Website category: jobs
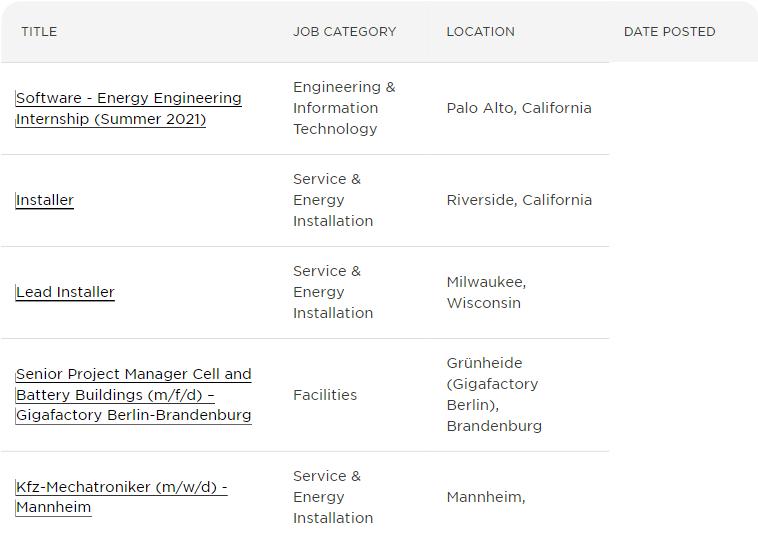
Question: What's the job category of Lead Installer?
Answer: Service & Energy Installation

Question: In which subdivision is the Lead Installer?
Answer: Service & Energy Installation

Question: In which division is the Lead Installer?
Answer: Service & Energy Installation

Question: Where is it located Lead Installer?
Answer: Service & Energy Installation

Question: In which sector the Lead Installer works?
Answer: Service & Energy Installation

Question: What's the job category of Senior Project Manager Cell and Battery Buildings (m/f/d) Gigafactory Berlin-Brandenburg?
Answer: Facilities

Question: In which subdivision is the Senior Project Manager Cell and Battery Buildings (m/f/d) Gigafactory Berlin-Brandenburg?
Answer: Facilities

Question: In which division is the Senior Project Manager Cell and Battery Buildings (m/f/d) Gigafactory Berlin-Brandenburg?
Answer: Facilities

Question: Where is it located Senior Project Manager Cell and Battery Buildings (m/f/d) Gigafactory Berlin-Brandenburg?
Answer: Facilities

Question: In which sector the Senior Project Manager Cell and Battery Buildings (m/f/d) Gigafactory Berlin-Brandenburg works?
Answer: Facilities

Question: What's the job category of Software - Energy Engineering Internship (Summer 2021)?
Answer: Engineering & Information Technology

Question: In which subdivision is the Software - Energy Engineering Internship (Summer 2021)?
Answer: Engineering & Information Technology

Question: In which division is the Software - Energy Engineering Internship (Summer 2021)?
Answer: Engineering & Information Technology

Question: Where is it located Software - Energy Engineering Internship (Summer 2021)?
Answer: Engineering & Information Technology

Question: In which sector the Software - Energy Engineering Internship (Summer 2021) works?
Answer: Engineering & Information Technology

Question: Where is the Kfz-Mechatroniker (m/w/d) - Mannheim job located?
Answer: Mannheim,

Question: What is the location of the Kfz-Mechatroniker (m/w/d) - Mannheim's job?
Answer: Mannheim,

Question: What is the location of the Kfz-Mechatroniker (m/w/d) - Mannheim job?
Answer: Mannheim,

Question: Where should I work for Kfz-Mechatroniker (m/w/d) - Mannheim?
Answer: Mannheim,

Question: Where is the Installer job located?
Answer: Riverside, California

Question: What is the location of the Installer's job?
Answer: Riverside, California

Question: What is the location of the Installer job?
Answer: Riverside, California

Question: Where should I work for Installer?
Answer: Riverside, California

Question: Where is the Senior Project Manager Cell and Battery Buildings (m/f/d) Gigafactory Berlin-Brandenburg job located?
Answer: Grnheide (Gigafactory Berlin), Brandenburg

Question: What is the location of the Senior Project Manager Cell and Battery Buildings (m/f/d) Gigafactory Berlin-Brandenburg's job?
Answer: Grnheide (Gigafactory Berlin), Brandenburg

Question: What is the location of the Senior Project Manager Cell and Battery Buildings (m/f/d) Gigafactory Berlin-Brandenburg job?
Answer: Grnheide (Gigafactory Berlin), Brandenburg

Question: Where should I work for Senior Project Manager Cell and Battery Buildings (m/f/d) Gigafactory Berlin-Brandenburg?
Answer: Grnheide (Gigafactory Berlin), Brandenburg

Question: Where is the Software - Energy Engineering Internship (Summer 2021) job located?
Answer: Palo Alto, California

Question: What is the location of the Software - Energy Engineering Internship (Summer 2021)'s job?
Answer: Palo Alto, California

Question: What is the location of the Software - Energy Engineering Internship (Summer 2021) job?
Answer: Palo Alto, California

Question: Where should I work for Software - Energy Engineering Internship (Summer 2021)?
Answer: Palo Alto, California

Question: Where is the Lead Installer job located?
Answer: Milwaukee, Wisconsin

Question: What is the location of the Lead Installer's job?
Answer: Milwaukee, Wisconsin

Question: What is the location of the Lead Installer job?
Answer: Milwaukee, Wisconsin

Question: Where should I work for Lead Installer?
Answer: Milwaukee, Wisconsin

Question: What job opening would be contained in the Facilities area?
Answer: Senior Project Manager Cell and Battery Buildings (m/f/d) Gigafactory Berlin-Brandenburg

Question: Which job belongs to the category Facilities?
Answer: Senior Project Manager Cell and Battery Buildings (m/f/d) Gigafactory Berlin-Brandenburg

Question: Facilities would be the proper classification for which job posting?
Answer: Senior Project Manager Cell and Battery Buildings (m/f/d) Gigafactory Berlin-Brandenburg

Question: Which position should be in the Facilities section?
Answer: Senior Project Manager Cell and Battery Buildings (m/f/d) Gigafactory Berlin-Brandenburg

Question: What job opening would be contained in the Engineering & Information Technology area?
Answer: Software - Energy Engineering Internship (Summer 2021)

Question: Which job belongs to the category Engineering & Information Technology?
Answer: Software - Energy Engineering Internship (Summer 2021)

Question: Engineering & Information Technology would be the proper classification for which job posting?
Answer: Software - Energy Engineering Internship (Summer 2021)

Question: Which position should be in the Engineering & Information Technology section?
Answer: Software - Energy Engineering Internship (Summer 2021)

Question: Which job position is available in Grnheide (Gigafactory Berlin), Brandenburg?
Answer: Senior Project Manager Cell and Battery Buildings (m/f/d) Gigafactory Berlin-Brandenburg

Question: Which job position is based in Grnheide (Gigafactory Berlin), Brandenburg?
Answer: Senior Project Manager Cell and Battery Buildings (m/f/d) Gigafactory Berlin-Brandenburg

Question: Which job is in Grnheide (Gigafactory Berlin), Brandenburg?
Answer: Senior Project Manager Cell and Battery Buildings (m/f/d) Gigafactory Berlin-Brandenburg

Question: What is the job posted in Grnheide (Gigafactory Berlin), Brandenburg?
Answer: Senior Project Manager Cell and Battery Buildings (m/f/d) Gigafactory Berlin-Brandenburg

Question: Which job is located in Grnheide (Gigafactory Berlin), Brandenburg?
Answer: Senior Project Manager Cell and Battery Buildings (m/f/d) Gigafactory Berlin-Brandenburg

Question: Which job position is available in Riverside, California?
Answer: Installer

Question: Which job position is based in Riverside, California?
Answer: Installer

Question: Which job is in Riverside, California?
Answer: Installer

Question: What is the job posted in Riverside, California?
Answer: Installer

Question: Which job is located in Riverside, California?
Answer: Installer

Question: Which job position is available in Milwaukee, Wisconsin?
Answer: Lead Installer

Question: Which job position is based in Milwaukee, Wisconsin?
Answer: Lead Installer

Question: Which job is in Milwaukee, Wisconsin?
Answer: Lead Installer

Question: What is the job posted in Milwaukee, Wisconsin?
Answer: Lead Installer

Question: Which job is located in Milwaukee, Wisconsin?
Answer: Lead Installer

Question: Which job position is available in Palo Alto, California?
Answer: Software - Energy Engineering Internship (Summer 2021)

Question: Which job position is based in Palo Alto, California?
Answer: Software - Energy Engineering Internship (Summer 2021)

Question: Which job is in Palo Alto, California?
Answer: Software - Energy Engineering Internship (Summer 2021)

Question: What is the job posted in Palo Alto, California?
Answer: Software - Energy Engineering Internship (Summer 2021)

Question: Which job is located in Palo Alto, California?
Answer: Software - Energy Engineering Internship (Summer 2021)

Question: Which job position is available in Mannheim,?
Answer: Kfz-Mechatroniker (m/w/d) - Mannheim